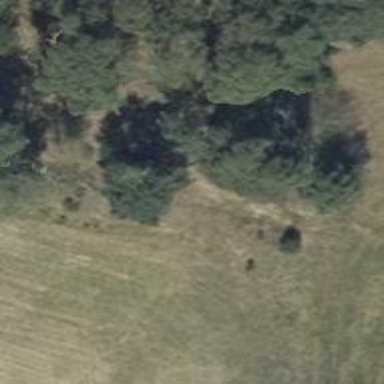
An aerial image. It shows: Row of deciduous broadleaved trees.